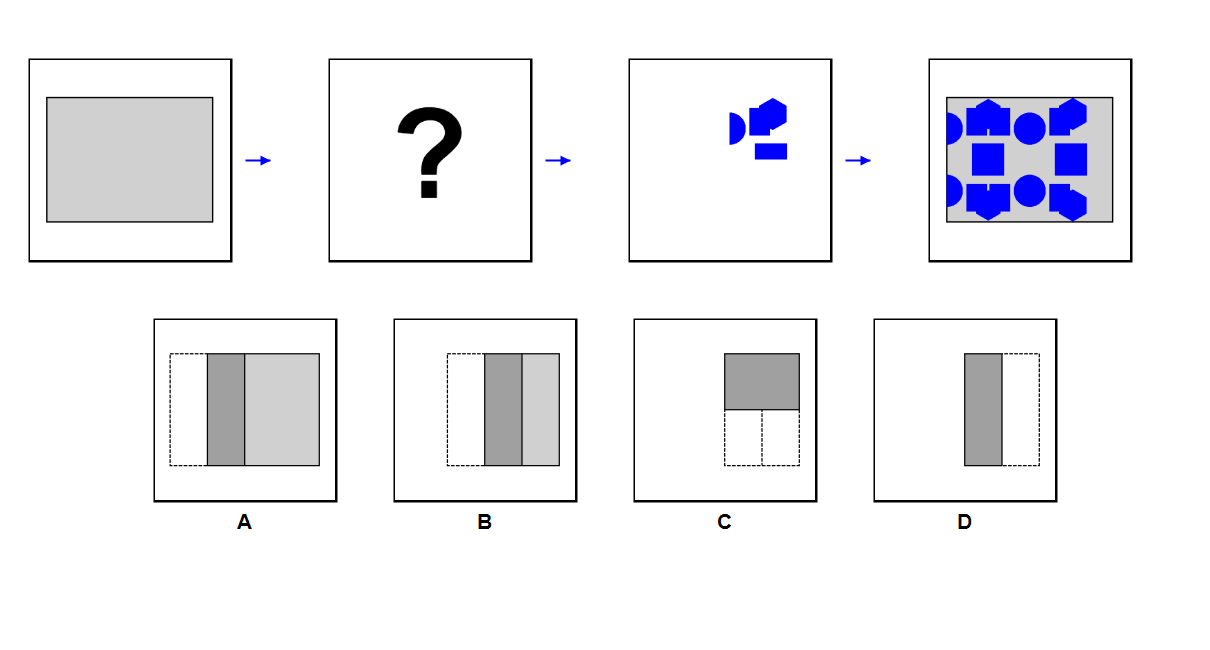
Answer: D